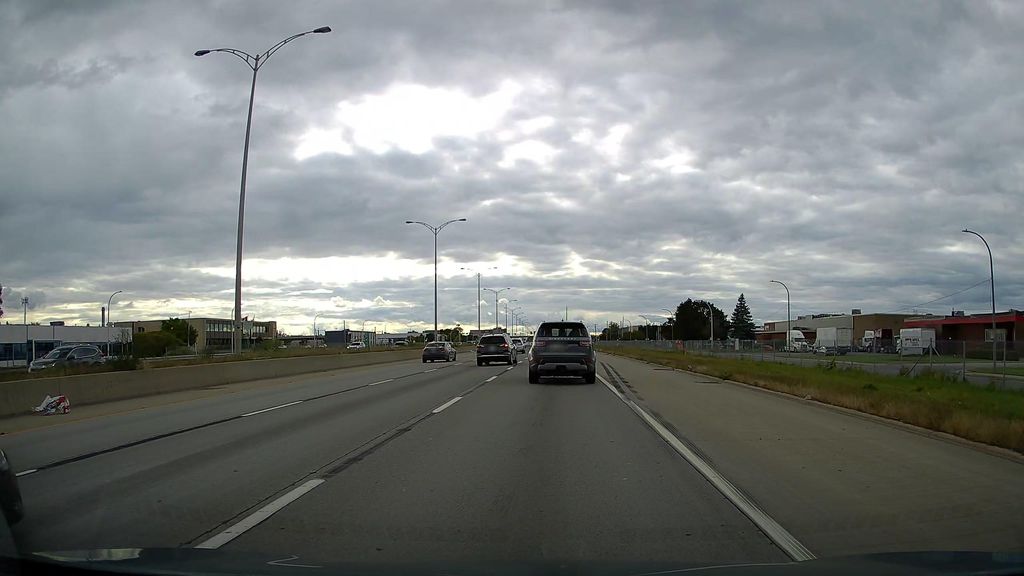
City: montreal